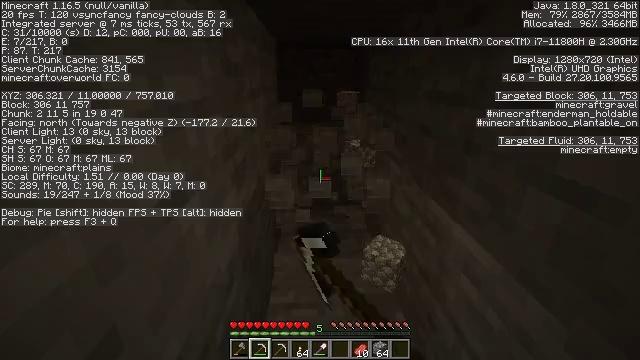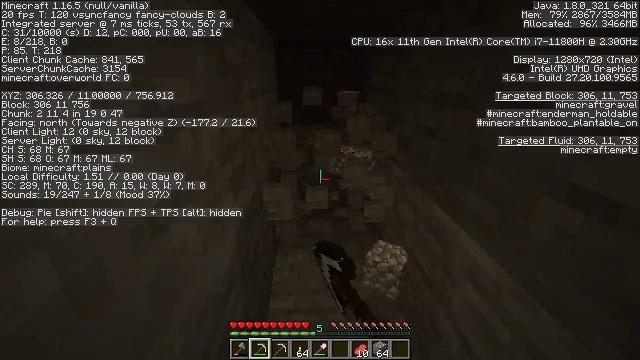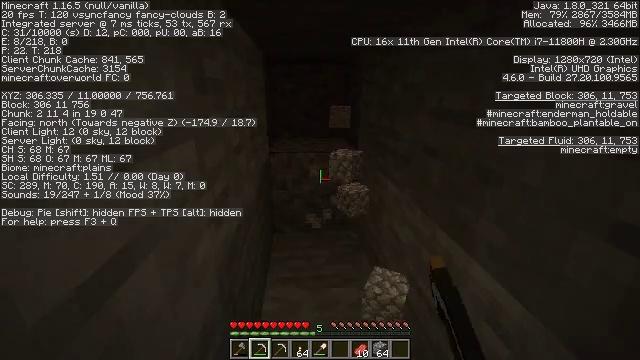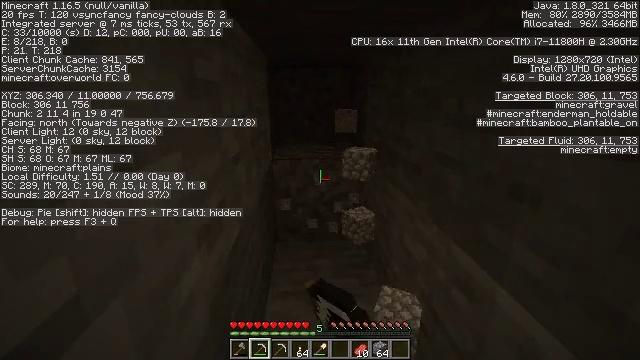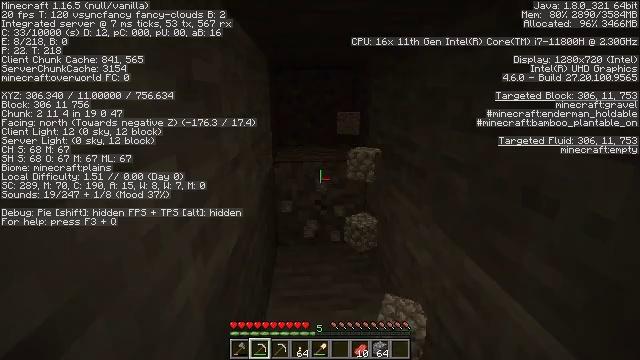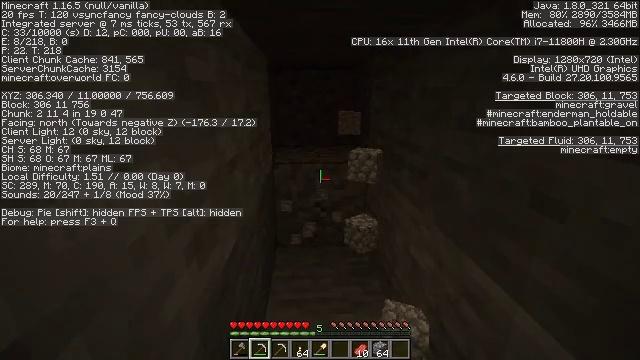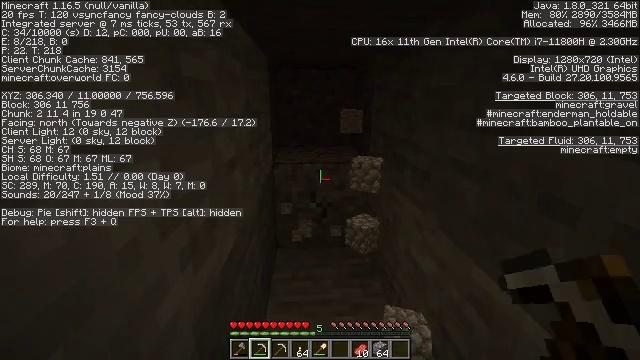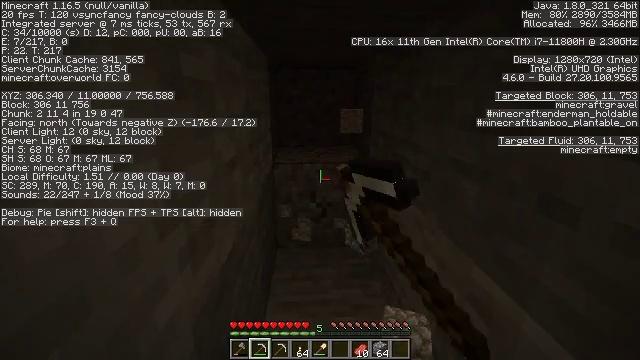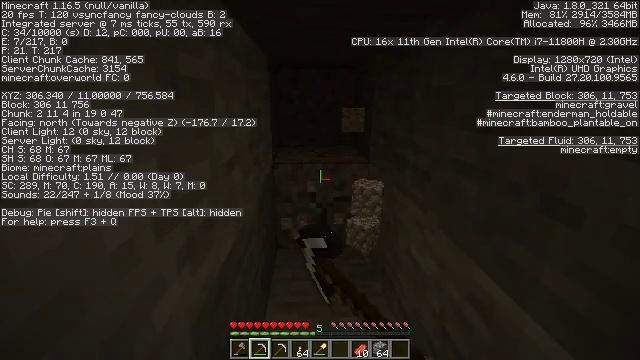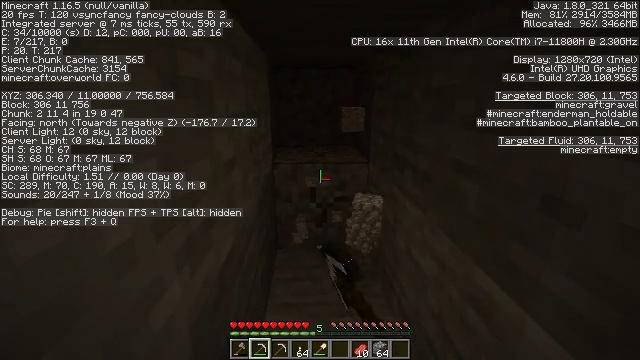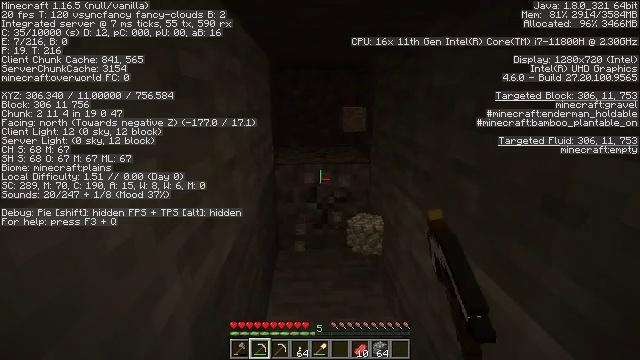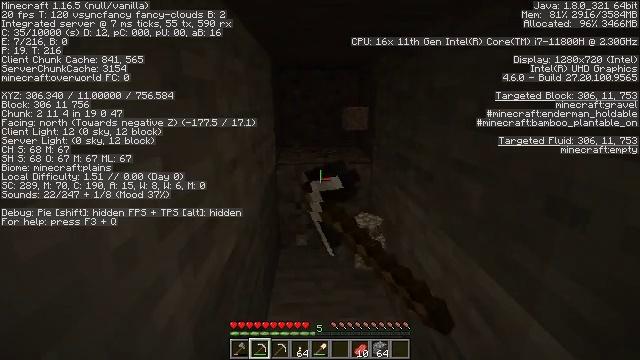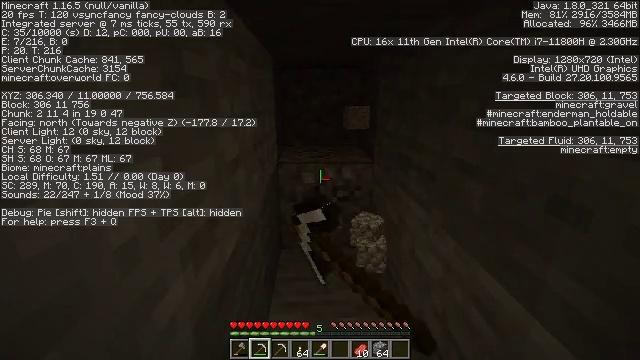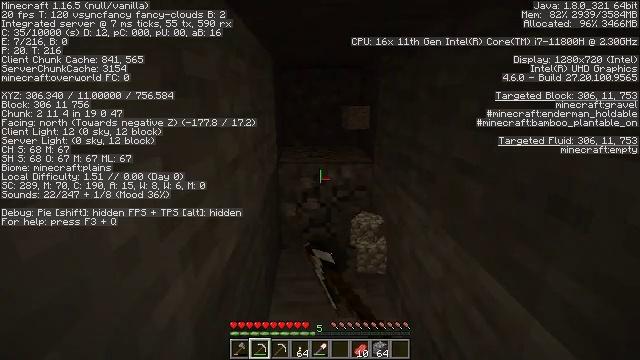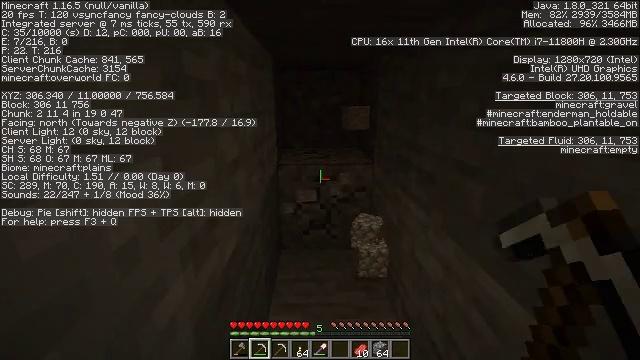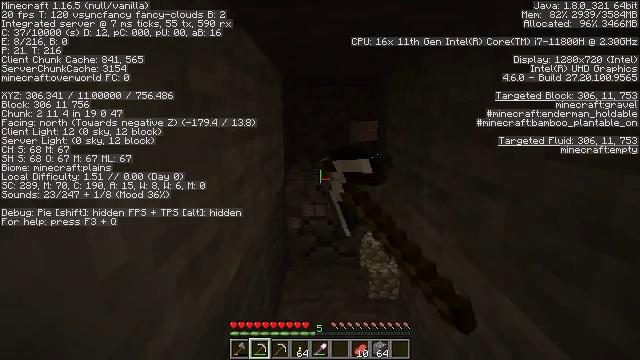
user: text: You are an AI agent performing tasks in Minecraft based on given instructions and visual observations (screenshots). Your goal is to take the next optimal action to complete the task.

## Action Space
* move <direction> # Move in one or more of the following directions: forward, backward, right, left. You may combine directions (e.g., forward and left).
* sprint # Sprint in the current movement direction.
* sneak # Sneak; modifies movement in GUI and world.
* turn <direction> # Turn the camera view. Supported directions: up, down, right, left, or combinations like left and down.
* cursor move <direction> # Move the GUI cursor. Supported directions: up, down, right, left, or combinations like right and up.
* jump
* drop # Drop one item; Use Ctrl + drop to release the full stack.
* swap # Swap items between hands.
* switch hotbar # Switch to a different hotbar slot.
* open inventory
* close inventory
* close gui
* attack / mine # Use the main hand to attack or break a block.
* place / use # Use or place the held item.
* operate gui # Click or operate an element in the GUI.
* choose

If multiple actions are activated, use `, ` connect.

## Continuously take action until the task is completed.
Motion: motion action
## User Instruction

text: Mine gravel from the ground.
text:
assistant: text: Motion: move forward, attack / mine
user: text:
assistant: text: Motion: move forward, turn right and up, attack / mine
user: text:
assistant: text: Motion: attack / mine
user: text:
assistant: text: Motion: attack / mine
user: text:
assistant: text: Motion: attack / mine
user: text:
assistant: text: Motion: attack / mine
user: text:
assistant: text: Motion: attack / mine
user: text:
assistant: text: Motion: attack / mine
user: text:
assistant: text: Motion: attack / mine
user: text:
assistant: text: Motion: attack / mine
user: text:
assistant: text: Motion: attack / mine
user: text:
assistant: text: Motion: attack / mine
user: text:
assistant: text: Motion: attack / mine
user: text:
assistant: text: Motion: attack / mine
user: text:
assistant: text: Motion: move forward, turn left and up, attack / mine
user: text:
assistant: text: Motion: move forward, turn left and up, attack / mine
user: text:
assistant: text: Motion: move forward, turn up, attack / mine
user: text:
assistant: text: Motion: move forward, attack / mine
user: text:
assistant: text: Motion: move forward, attack / mine
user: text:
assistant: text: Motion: move forward, turn down, attack / mine
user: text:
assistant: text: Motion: turn down, attack / mine
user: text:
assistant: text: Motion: turn right and down, attack / mine
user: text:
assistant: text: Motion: turn right and down, attack / mine
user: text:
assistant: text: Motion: attack / mine
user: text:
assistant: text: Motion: attack / mine
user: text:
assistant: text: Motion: attack / mine
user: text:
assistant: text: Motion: turn down, attack / mine
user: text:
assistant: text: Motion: turn left and down, attack / mine
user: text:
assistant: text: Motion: no_op
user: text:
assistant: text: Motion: turn right and up